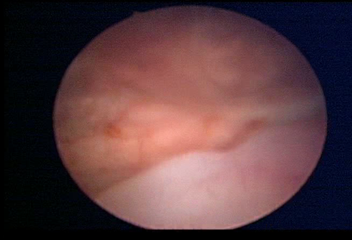
Modality: WLC
Class: Normal mucosa
Bladder cancer association: No